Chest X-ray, AP view. Patient: 67 years old, sex F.
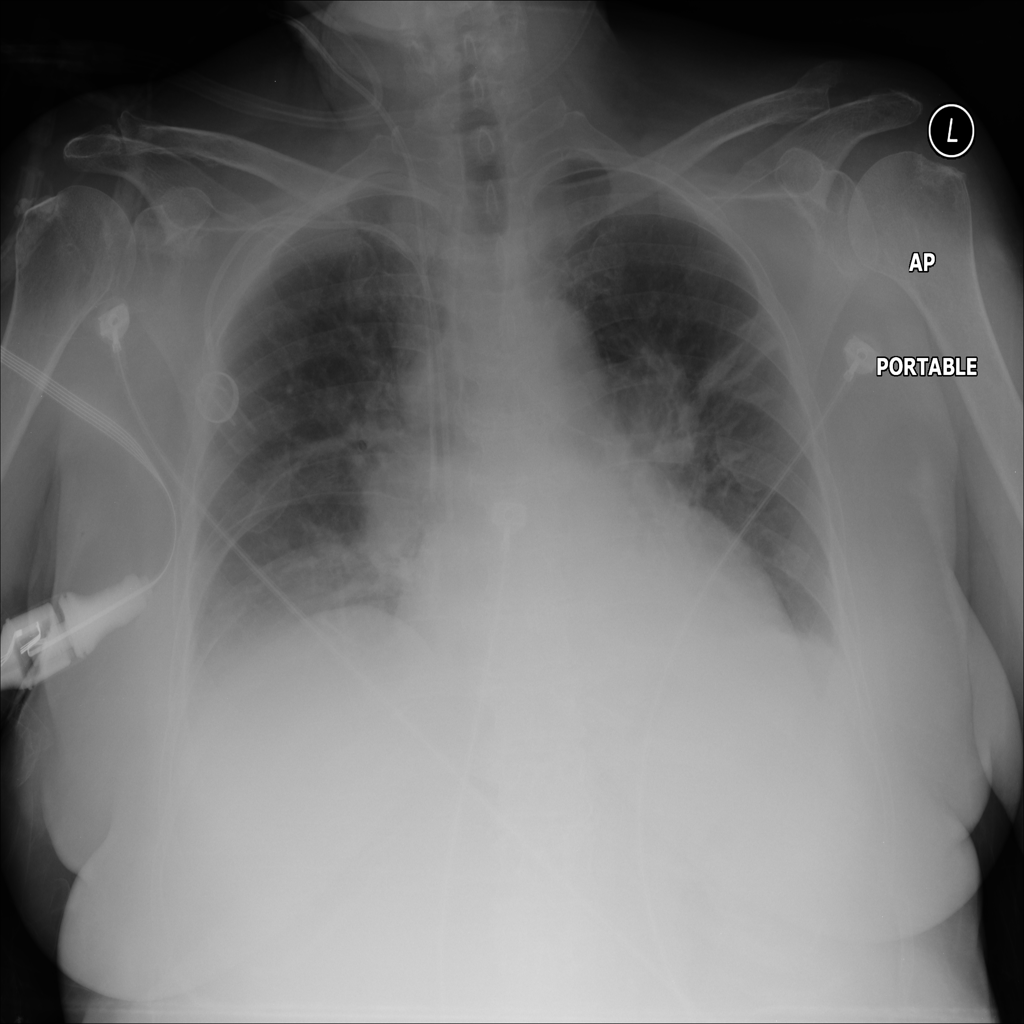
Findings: No Finding